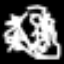
Label: squiggle